Question: In CSS code,
we use
'''
#testing{
margin: 0;
padding: 0;
}
'''
i use <URL> to code qualify my css file
it suggest me to use
'''
#testing{
padding: 0;
margin: 0;
}
'''
My question is, does the order of padding and margin important in css quality?
And what's the different between padding first and margin first?
just wondering why it suggest the order for me

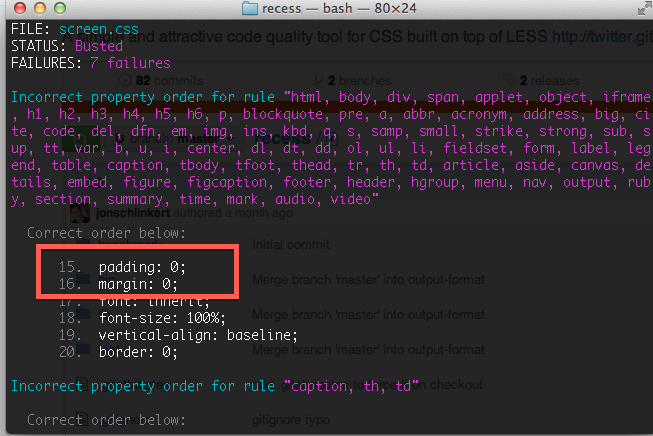
Answer: > My question is, does the order of padding and margin important in css quality?
I consider the reason is .
In order to readability, consistency, manage, ...
You can also order by a-z, type, css3 last...etc.
> And what's the different between padding first and margin first?
Looks.
> <URL>